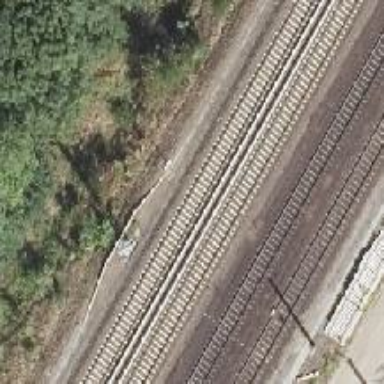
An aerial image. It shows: Railway signal.